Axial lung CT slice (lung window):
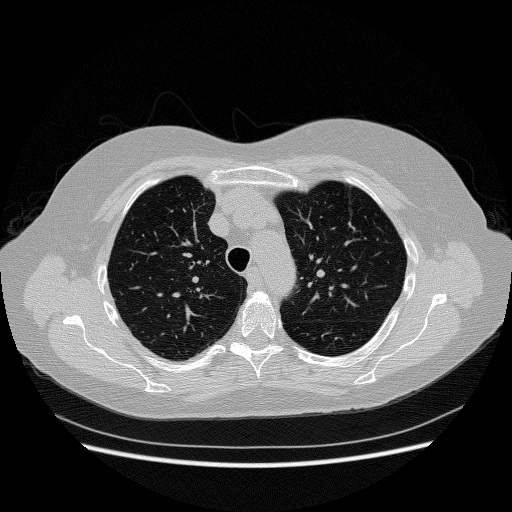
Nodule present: no